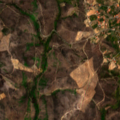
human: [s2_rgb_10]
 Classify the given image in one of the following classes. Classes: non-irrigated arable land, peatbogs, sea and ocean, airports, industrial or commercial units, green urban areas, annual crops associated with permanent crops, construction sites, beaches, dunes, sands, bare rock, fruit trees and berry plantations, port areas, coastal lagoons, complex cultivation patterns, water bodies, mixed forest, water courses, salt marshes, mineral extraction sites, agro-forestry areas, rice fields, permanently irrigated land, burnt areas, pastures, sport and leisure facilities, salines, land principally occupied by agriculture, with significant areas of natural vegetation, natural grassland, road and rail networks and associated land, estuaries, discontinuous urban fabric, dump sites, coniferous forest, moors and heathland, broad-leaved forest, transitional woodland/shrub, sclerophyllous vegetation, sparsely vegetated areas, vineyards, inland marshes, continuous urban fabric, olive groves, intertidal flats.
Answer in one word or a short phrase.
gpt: complex cultivation patterns, transitional woodland/shrub